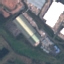
Label: Industrial